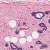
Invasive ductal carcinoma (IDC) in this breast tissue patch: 0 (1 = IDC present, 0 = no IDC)